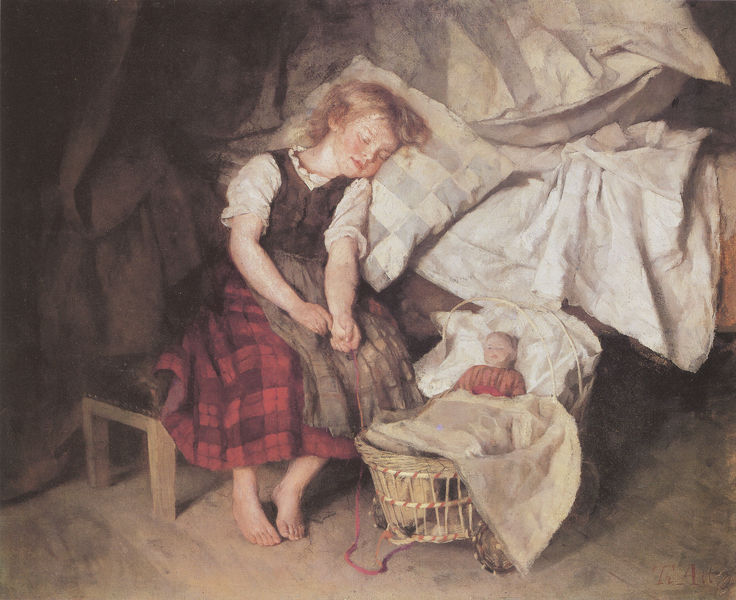
Titel: Siebenschläfer
Künstler: Theodor Alt
Standort: Hannover
Institution: Niedersächsische Landesgalerie
Schlagwörter: dunkel, gemälde, nackt, schatten, schlaf, weiß, mädchen, sitzen, braun, hell, holz, kariert, kleid, raum, stroh, stuhl, zimmer, rot, karo, malerei, muster, rock, alt, blond, hemd, arm, band, bluse, gesicht, ärmel, bildnis, innenraum, portrait, vorhang, öl, weide, boden, haare, interieur, pose, realismus, schnur, stoff, decke, innen, kind, rosa, bauern, genre, räder, schürze, füße, wangen, liegen, schlafen, genremalerei, naturalismus, mieder, leine, mittag, klein, idylle, bank, dielen, hocker, schemel, wagen, kissen, polster, spielen, streifen, bett, korb, stube, laken, rüschen, weste, spiel, barfuss, fuss, münchen, puppe, tracht, bettzeug, leintuch, ländlich, geflochten, thoma, schlafgemach, müde, baldachin, erschöpft, armut, kinderwagen, karierter rock, dirndl, spielzeug, bettuch, bäuerlich, wiege, unordnung, lacken, bettwäsche, schlafendes kind, schläft, kinderzimmer, püppchen, dirndel, puppenwagen, portarit, bloss, eingeschlafen, bettt, bauernleben, getreift, schlummern, bauernkind, puppenkind, roter rock, naturalismsu, wige, kindgemälde